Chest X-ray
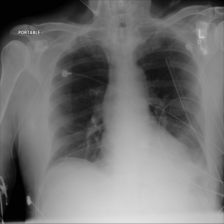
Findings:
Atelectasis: positive
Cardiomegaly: negative
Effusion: positive
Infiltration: negative
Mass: negative
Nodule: negative
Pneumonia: negative
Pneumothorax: negative
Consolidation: negative
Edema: negative
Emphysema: negative
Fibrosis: negative
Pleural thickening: negative
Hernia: negative